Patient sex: M
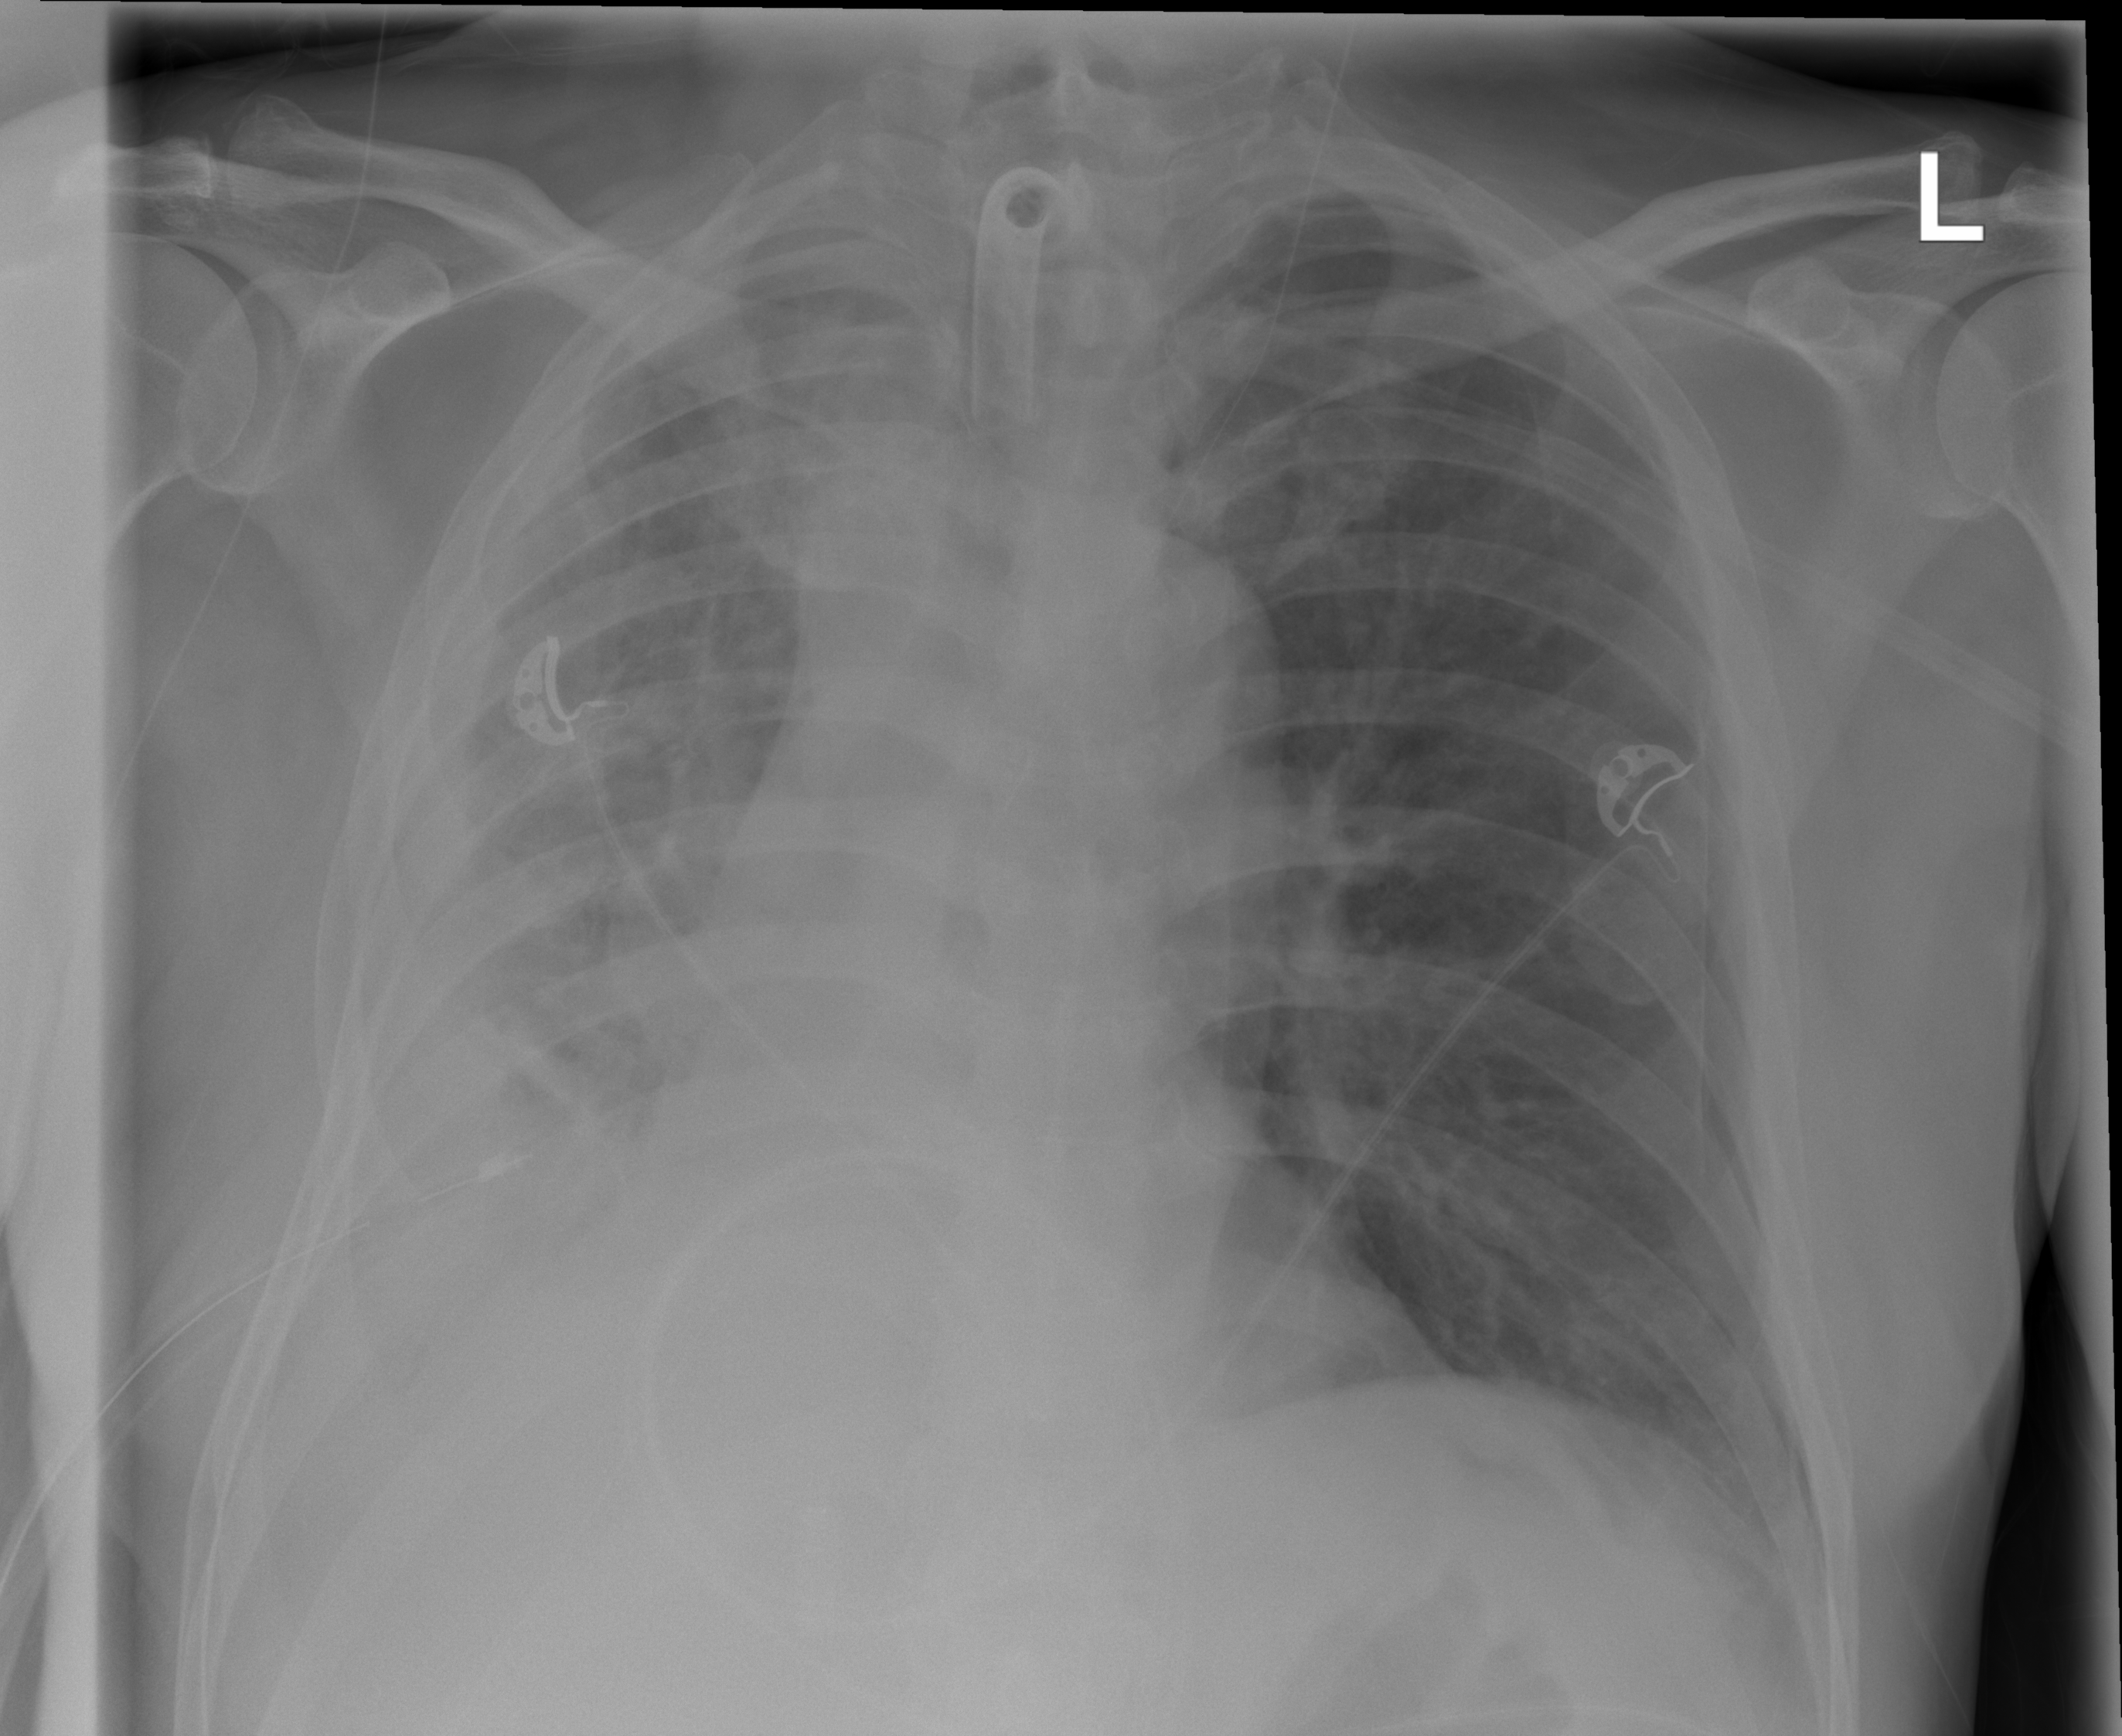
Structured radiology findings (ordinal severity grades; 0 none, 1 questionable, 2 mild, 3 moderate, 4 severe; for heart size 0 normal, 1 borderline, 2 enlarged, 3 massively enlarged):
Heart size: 0
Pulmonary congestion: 0
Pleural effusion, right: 3
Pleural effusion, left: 1
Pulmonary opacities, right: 2
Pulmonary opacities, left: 0
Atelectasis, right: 3
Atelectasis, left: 0